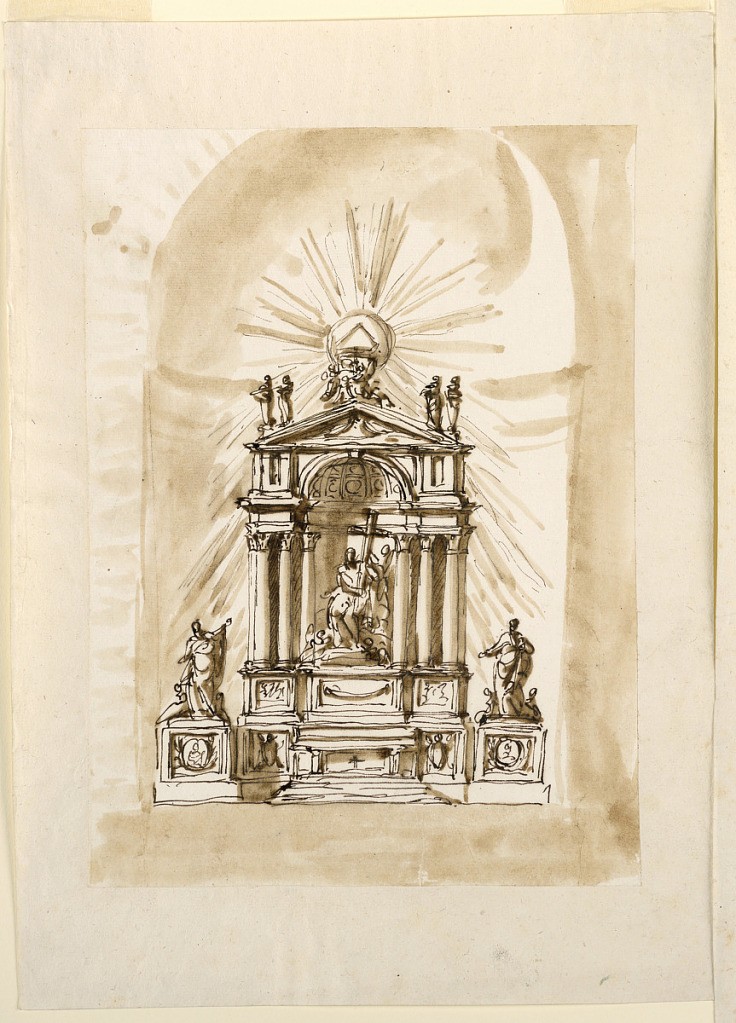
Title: Design for a Main Altar
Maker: Giuseppe Barberi, Italian, 1746–1809
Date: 1746-1809
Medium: Pen and brown ink, brush and brown wash on lined off-white laid paper
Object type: Drawing
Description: The mensa is in the center of the socle zone; beside it are two panels with escutcheons. Laterally stand rectangular pedestals, either of them with a medallion above crossed branches at the front, and with a group of standing figures between two sitting angels. In the next zone are three projecting pedestals. The outer ones, with a representation at their fronts, support two columns each; the central one, decorated with a festoon, supports a group, consisting of a woman with a cross, and angels. The retable forms a niche, the conch of which his above the entablature. On top is a triangular pediment, with two figures standing upon the lower corners, and on top the triangle in a globe, with a glory of rays, supported apparently by two sitting angels.